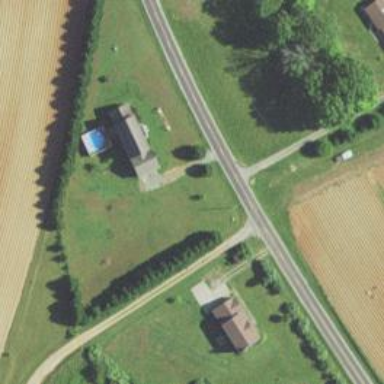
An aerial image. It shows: Residential road.